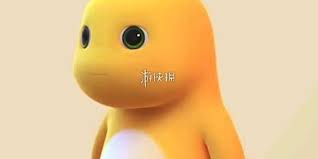
Label: nailong